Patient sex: M
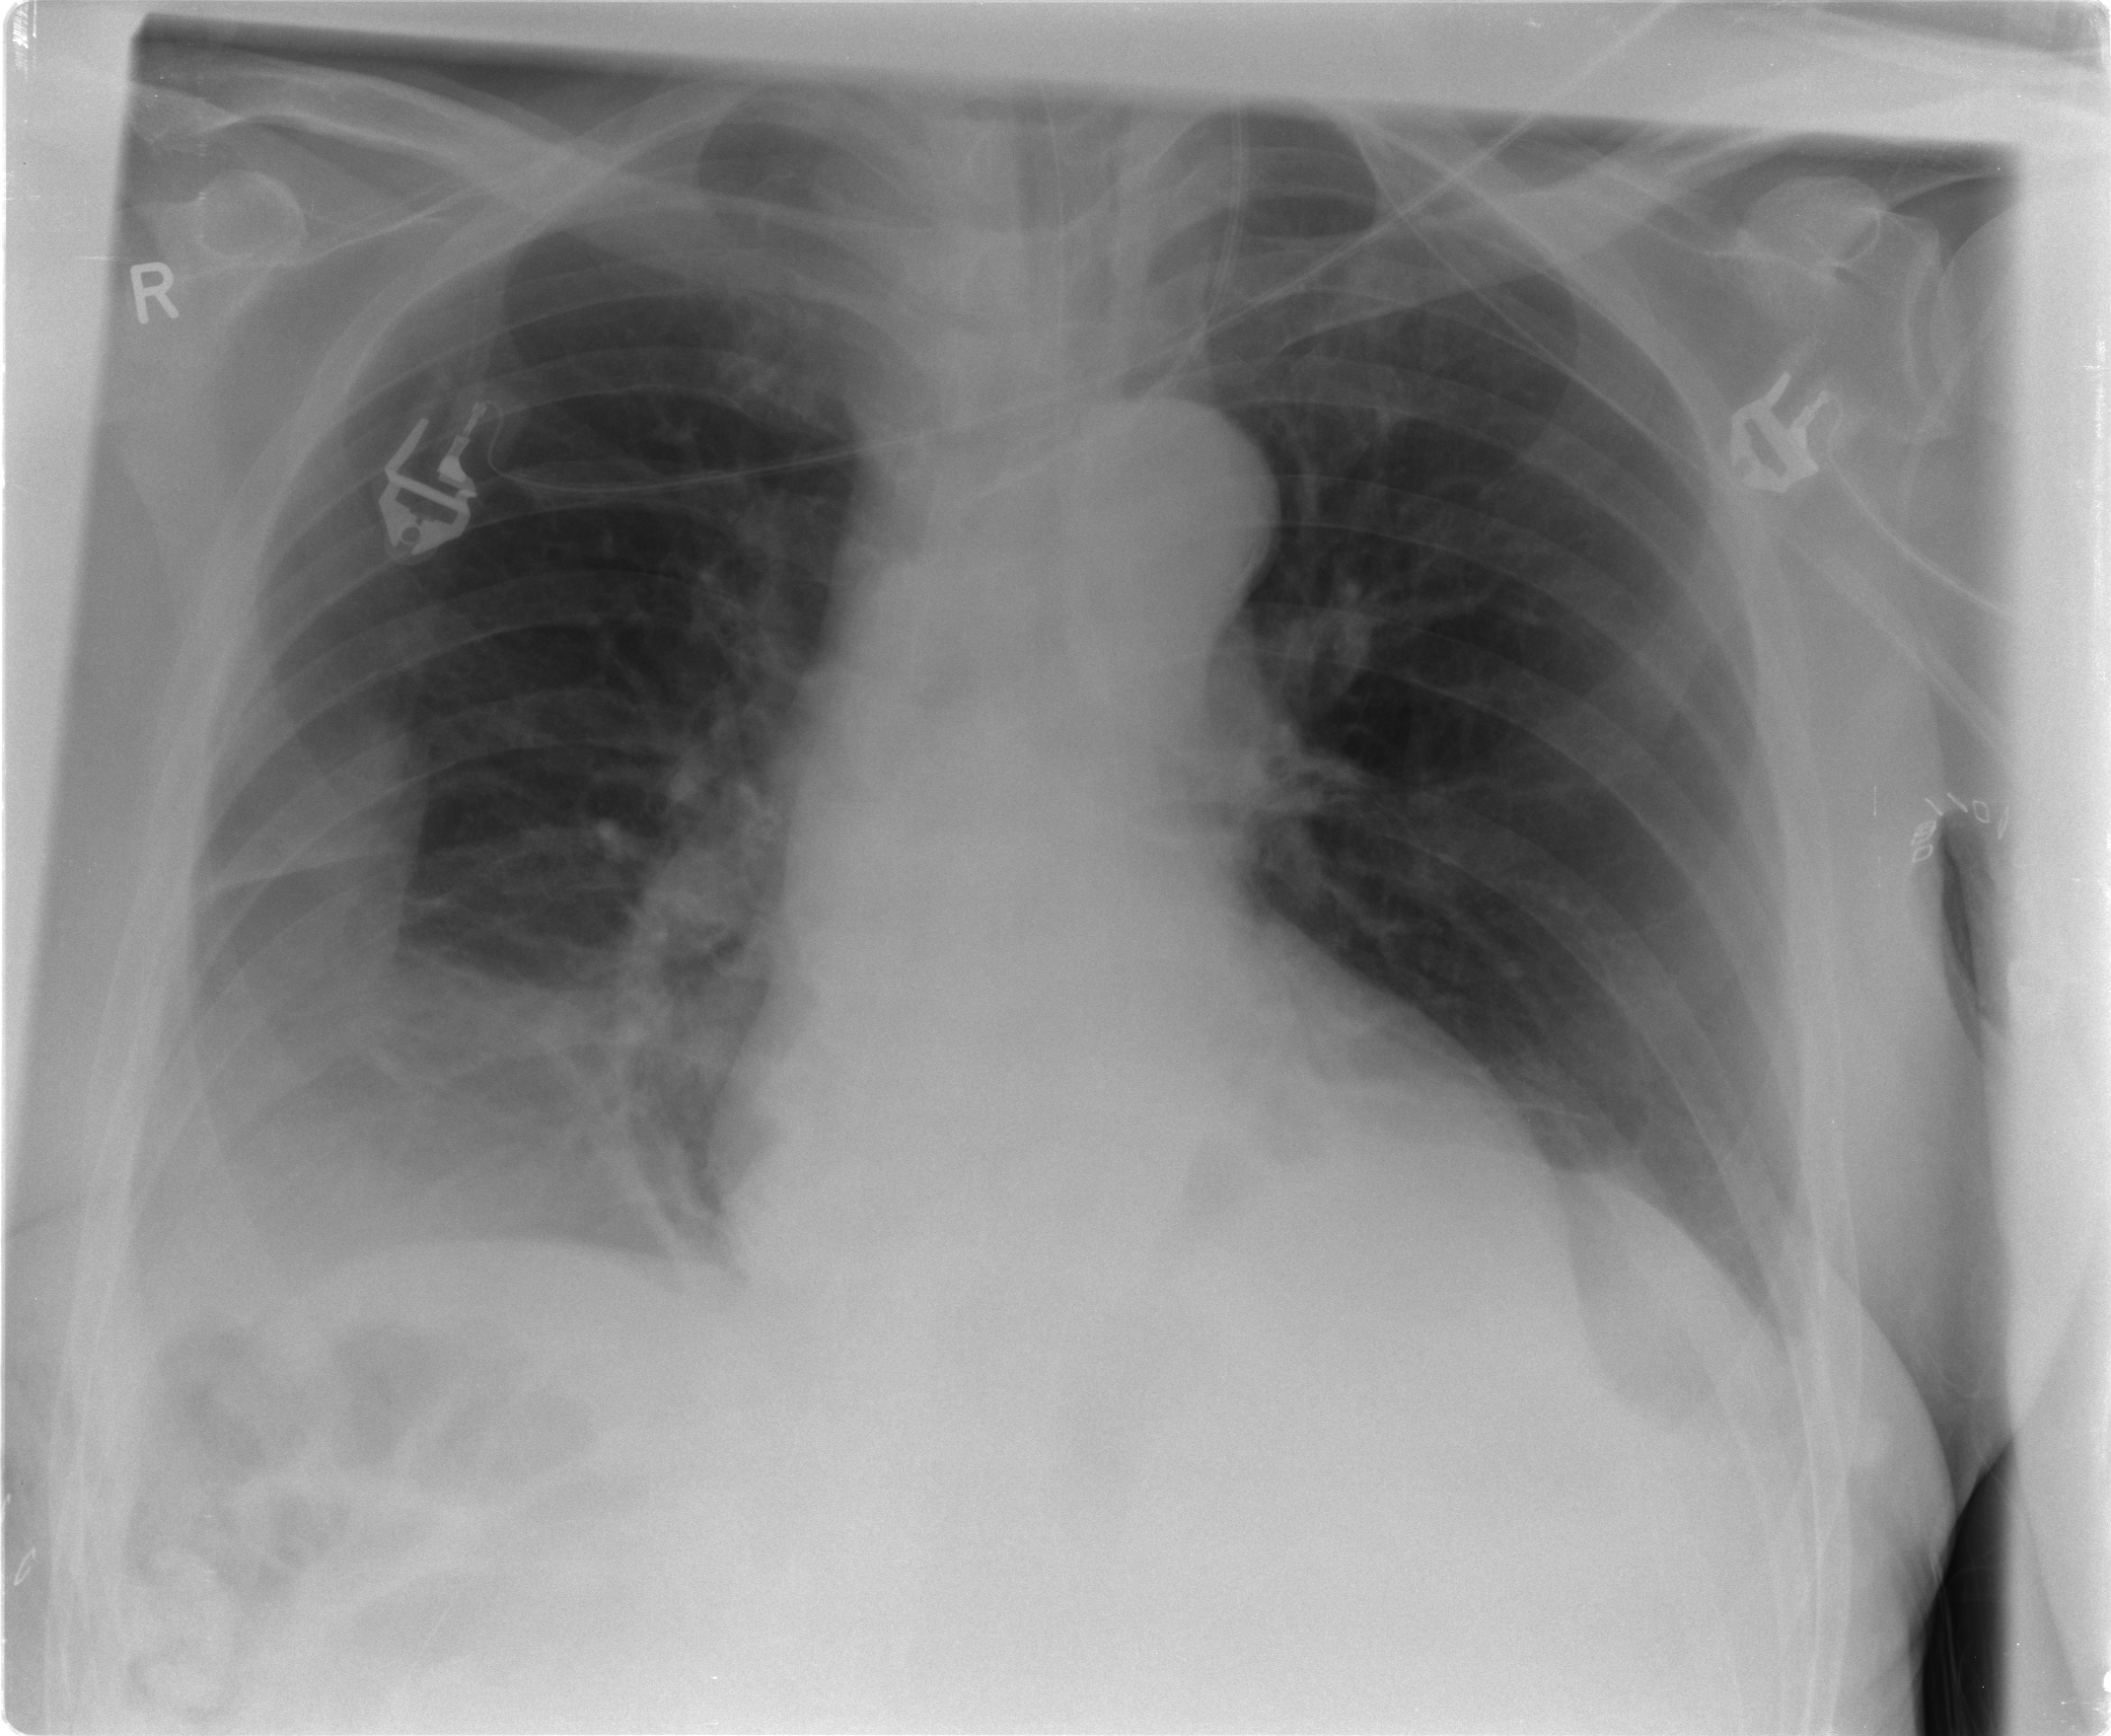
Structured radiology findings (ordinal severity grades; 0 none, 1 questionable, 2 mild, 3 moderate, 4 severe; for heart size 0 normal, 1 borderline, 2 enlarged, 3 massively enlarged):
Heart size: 2
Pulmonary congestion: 2
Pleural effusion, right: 2
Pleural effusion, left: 1
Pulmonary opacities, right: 2
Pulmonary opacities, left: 0
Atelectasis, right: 2
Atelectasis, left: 0